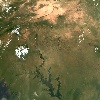
Label: land